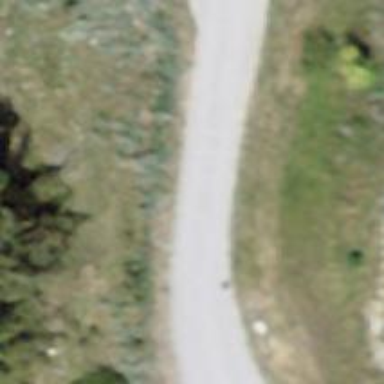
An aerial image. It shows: Unclassified road.